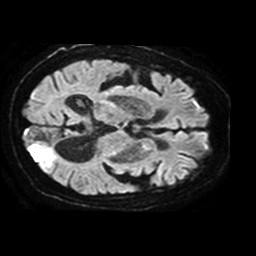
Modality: TRACE
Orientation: axial
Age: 68
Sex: female
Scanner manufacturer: philips
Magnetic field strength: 1.5 T
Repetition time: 3.396 s
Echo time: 0.09411 s